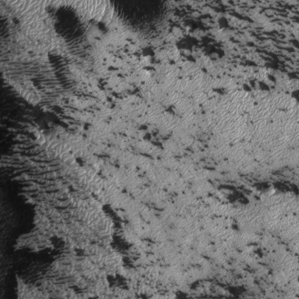
Label: frost